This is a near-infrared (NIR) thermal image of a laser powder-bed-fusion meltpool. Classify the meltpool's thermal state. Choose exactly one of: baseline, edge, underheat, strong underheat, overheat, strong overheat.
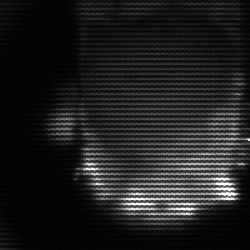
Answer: baseline